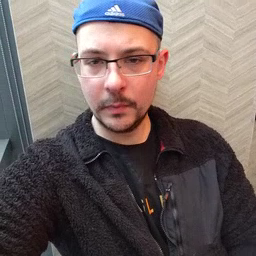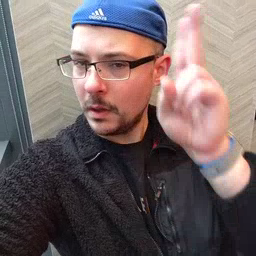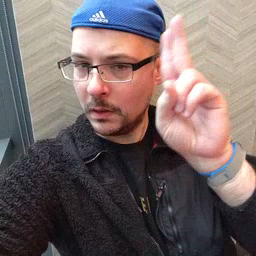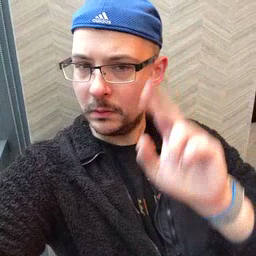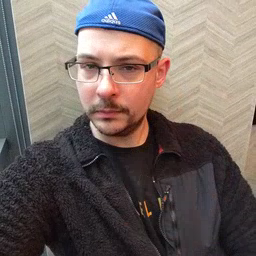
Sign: uncle